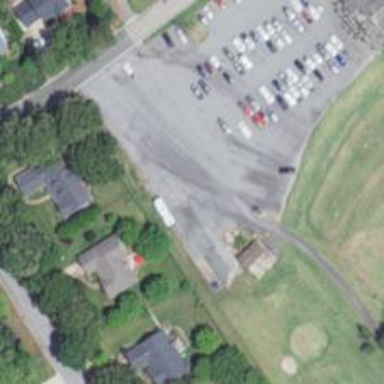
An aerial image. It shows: Path for both roads and golfers.